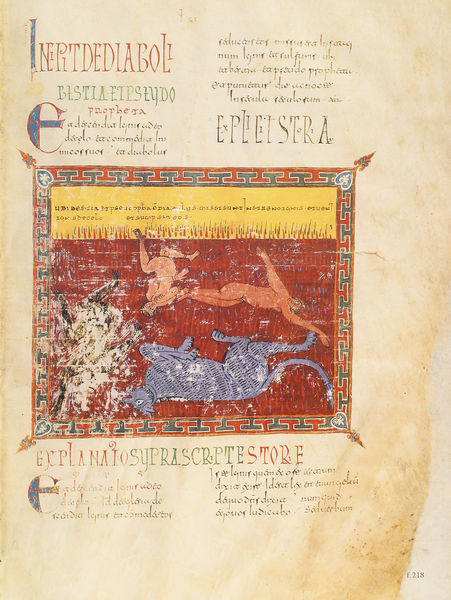
Titel: Beatus-Manuskript
Künstler: Magius
Institution: New York, Pierpont Morgan Library
Schlagwörter: blau, nackt, wolf, gelb, grün, menschen, hund, rot, tier, tiere, ornament, bibel, mensch, rahmen, spanien, schrift, untergang, initialen, text, buchstaben, initiale, pergament, geometrisch, hölle, mittelalter, miniatur, mäander, buchmalerei, spalte, schöpfung, codex, überschriften, entfernt, e, 218, ausgekratzt, explaniosypras, iniziel